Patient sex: M
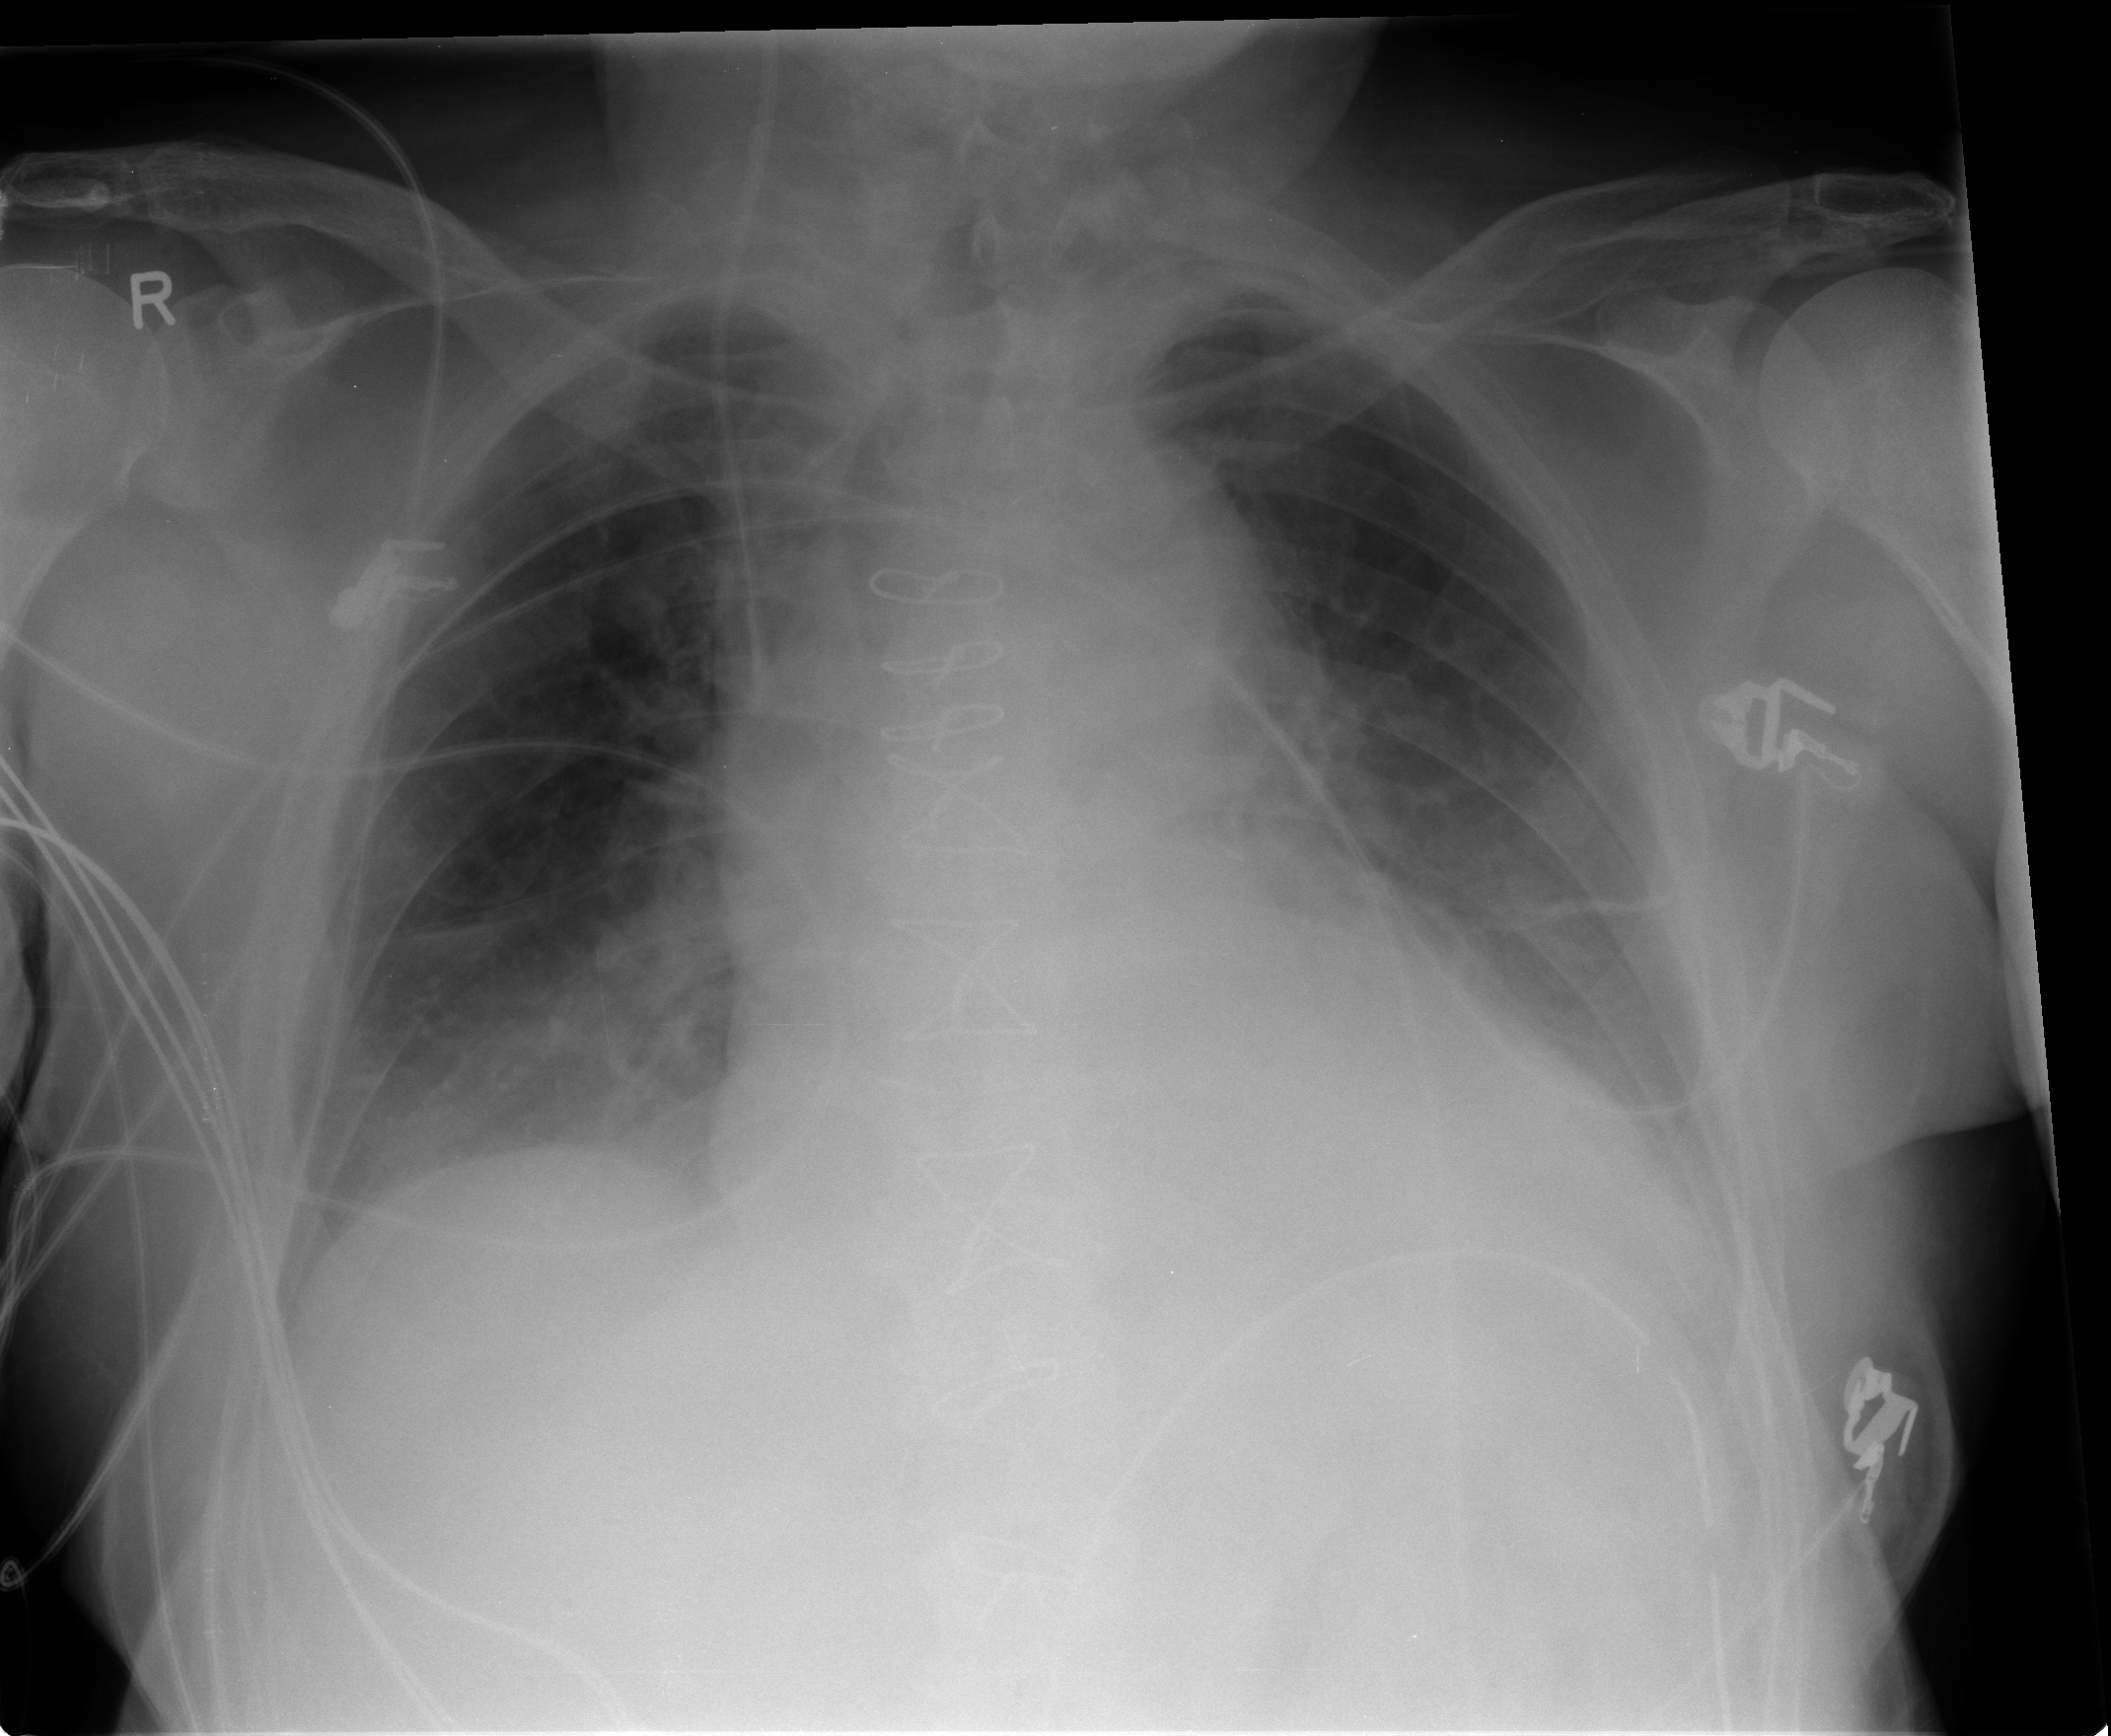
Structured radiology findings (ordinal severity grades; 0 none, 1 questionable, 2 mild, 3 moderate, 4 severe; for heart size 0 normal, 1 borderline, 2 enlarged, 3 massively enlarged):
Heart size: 2
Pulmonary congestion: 0
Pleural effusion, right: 0
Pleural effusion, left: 2
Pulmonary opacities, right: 0
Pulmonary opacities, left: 0
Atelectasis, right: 2
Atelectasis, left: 2